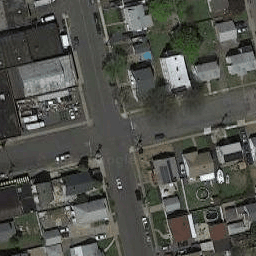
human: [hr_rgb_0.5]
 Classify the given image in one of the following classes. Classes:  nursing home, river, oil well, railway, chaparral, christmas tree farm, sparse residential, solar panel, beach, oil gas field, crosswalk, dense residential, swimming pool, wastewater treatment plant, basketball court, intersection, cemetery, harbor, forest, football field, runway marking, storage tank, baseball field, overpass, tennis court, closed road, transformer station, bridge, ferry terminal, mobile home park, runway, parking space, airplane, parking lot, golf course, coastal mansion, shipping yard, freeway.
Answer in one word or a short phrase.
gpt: intersection